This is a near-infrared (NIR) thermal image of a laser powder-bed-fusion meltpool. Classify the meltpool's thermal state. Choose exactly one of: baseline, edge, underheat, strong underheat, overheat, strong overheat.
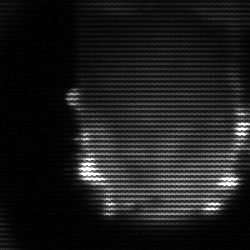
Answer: baseline